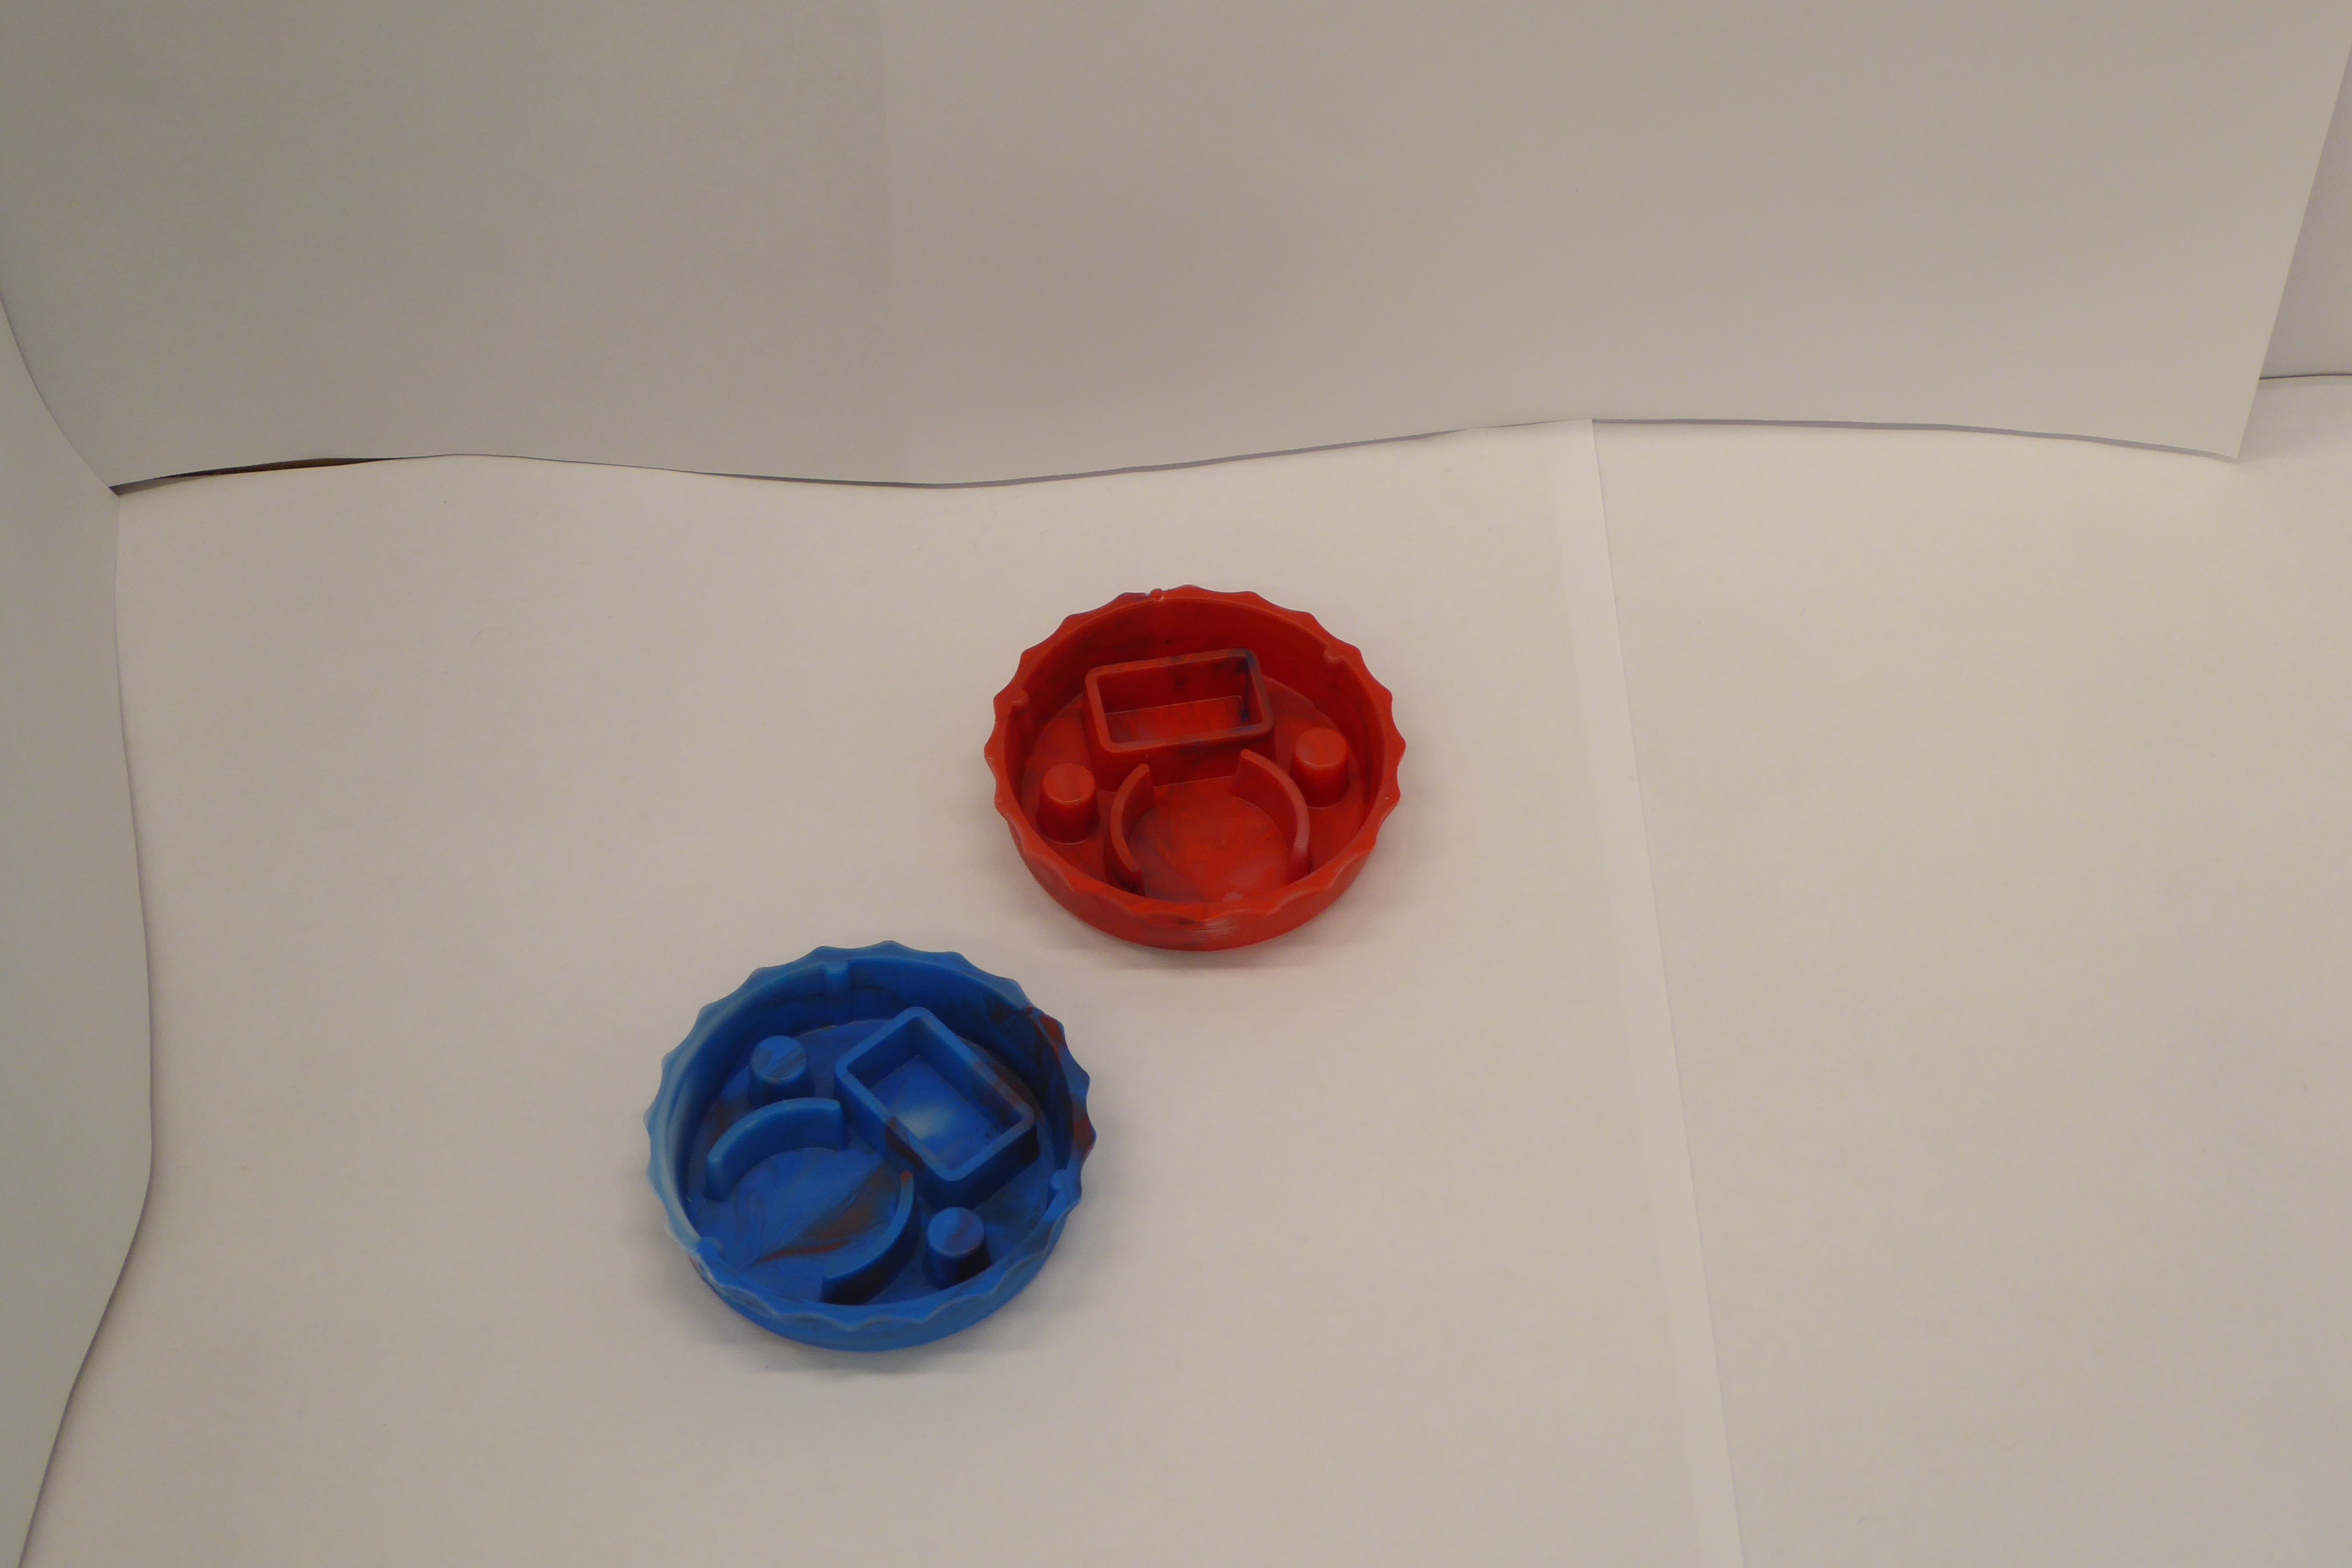
Label: Bottle Opener - Cover